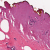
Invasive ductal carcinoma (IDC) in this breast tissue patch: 0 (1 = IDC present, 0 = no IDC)